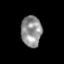
Tissue: skin
Cell type: Epithelial cells
Senescence score: 0.8992
Nuclear area (px): 622
Mean DAPI intensity: 144.251